Question: I'm developing and iPhone application with XCode 4.5.2 and latest SDK.
On project settings I set 5.0 as Deployment target.
I'm very new on iPhone 5 development and I don't know how to use the same storyboard for iPhone 4S and iPhone 5.
Using storyboard with Retina 4 form factor I get this when I run my app on Simulator with Hardware -> Device -> iPhone (Retina 3.5-inch) setting:

This is what I get (I've uncheck use autolayout).
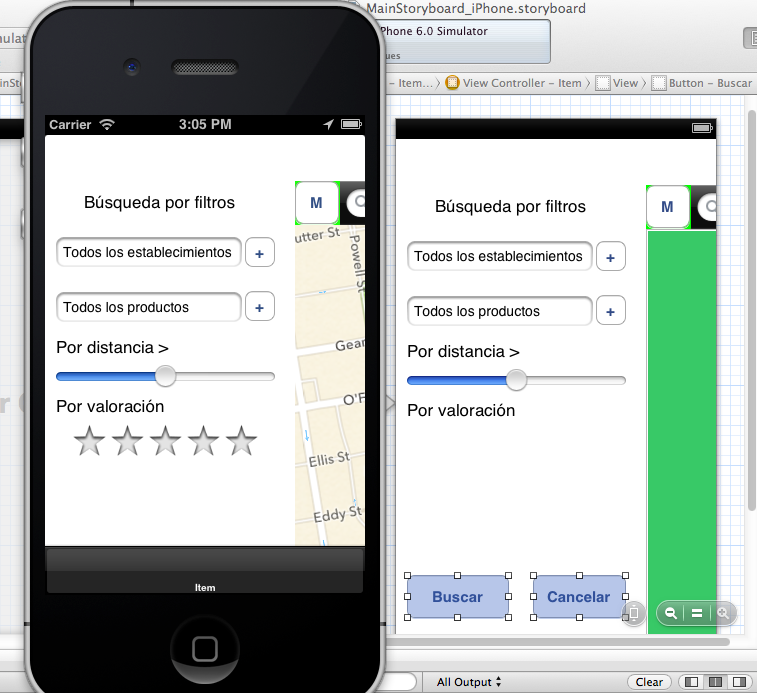
Answer: If you use iOS 6 you could use <URL>.
To support the Retina Screen and the normal screen in iOS 5 you need to design the view for one screen size and then in your code programmatically check wether its the correct screen size
'''
CGRect screenBound = [[UIScreen mainScreen] bounds];
CGSize screenSize = screenBound.size;
CGFloat screenWidth = screenSize.width;
CGFloat screenHeight = screenSize.height;
'''
When it's not the correct screen size you need to rearrange the UI elements by code.
It's bad but there is no other way to do this with 1 storyboard file.
The other possibility is to create a second storyboard file for the other screen size and in the app delegate check the screen size to determine which storyboard file you are going to use. (This can also be done with one storyboard file for iOS 5 and one for iOS 6, so that you can enable AutoLayout in the iOS 6 storyboard to support all screen sizes)